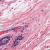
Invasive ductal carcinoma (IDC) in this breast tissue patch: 0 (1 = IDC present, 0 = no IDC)